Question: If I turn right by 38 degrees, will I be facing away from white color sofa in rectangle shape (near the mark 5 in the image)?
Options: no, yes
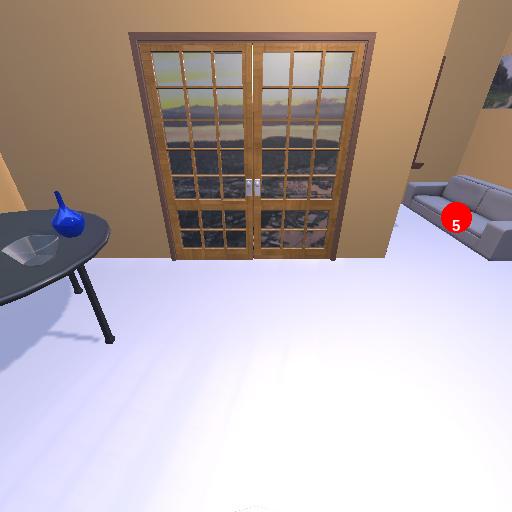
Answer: no